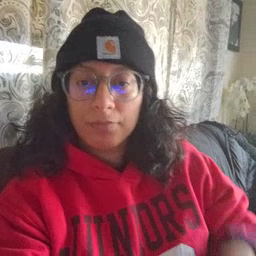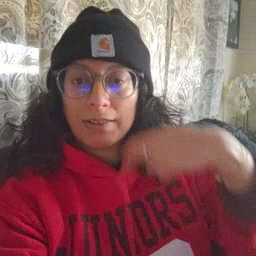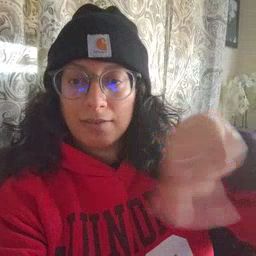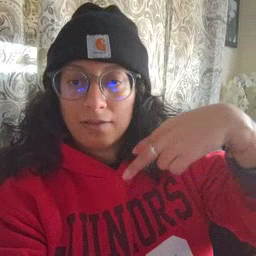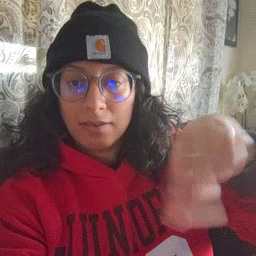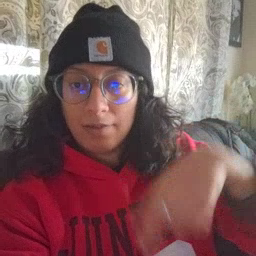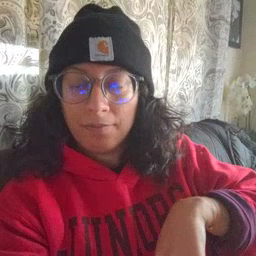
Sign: dance